Field crop: maize
Growth stage: 2
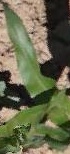
Species: maize